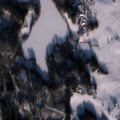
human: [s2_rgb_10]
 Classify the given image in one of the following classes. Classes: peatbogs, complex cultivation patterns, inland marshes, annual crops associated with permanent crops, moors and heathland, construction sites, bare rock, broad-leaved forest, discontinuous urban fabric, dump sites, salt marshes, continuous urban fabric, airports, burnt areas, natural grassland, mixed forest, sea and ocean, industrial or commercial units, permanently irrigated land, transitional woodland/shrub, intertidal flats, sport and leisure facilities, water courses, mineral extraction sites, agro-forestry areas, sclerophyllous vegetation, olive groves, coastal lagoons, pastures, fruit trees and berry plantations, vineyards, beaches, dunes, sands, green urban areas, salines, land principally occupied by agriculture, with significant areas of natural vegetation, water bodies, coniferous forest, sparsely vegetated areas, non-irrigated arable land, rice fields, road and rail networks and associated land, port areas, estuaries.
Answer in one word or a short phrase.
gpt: non-irrigated arable land, land principally occupied by agriculture, with significant areas of natural vegetation, coniferous forest, mixed forest, transitional woodland/shrub